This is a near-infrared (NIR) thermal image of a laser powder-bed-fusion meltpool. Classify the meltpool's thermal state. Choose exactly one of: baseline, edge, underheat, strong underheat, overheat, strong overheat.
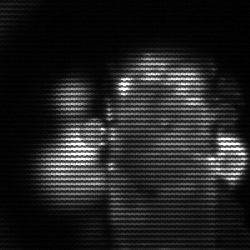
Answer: strong underheat